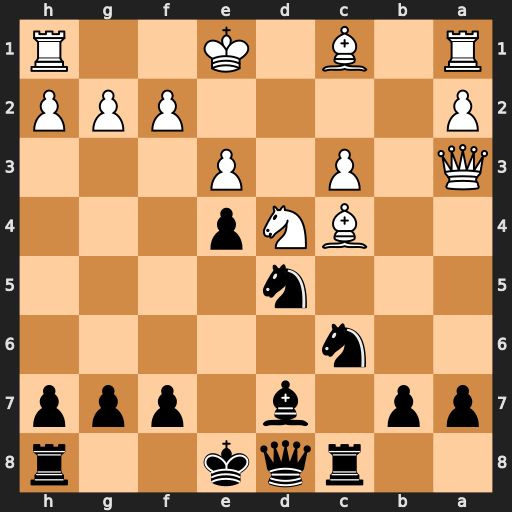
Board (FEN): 2rqk2r/pp1b1ppp/2n5/3n4/2BNp3/Q1P1P3/P4PPP/R1B1K2R
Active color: b
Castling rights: KQk
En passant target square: -
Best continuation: Nxd4 cxd4 Rxc4